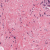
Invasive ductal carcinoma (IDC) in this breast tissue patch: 0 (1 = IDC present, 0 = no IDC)